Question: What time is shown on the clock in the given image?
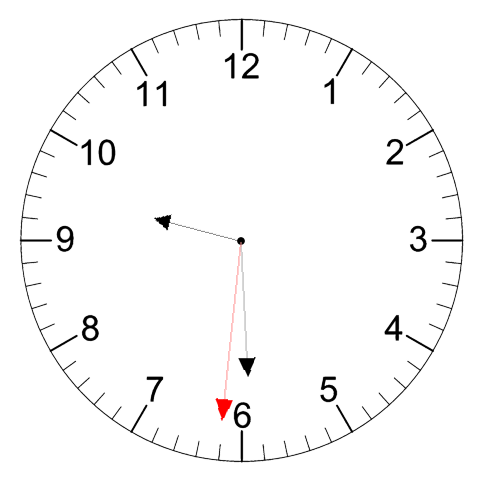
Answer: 09:29:31